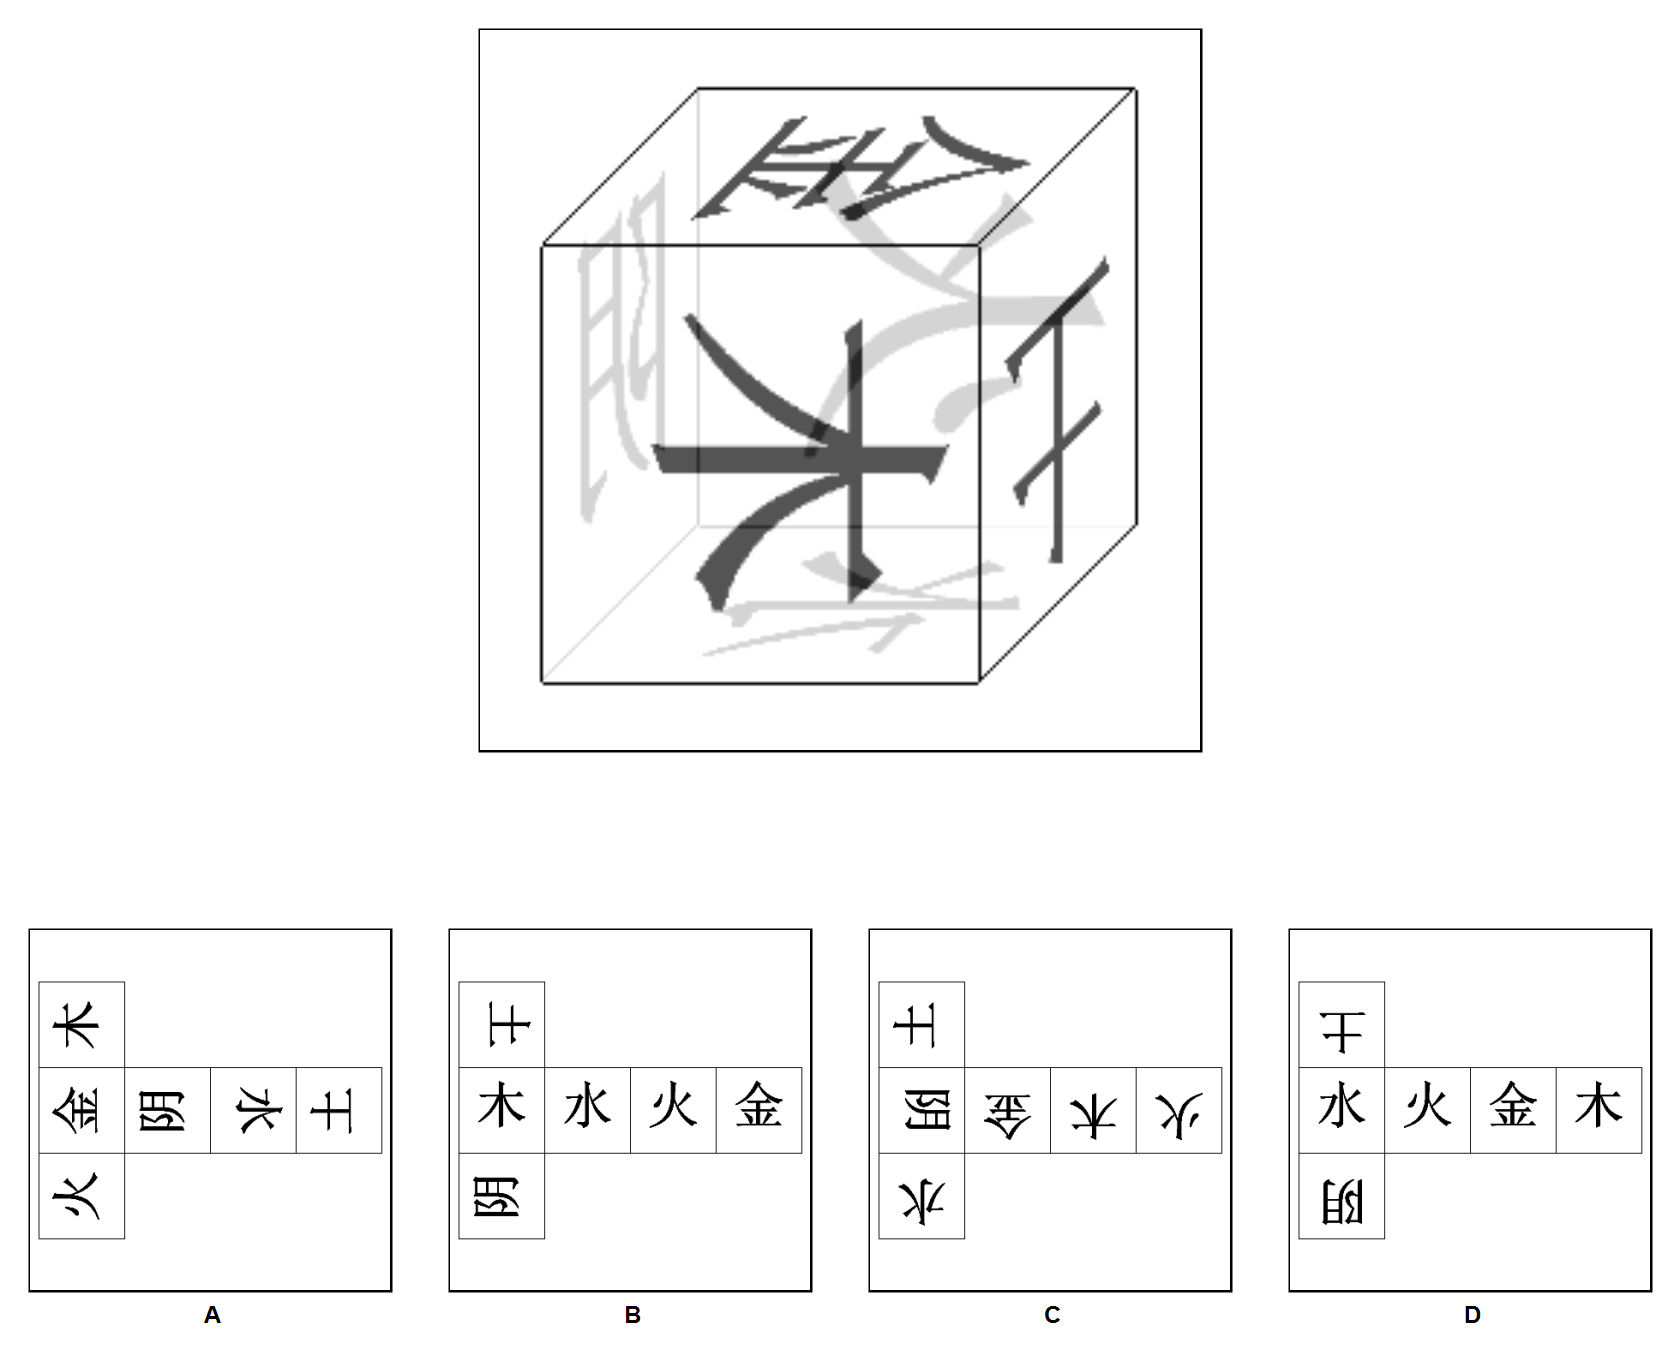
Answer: C